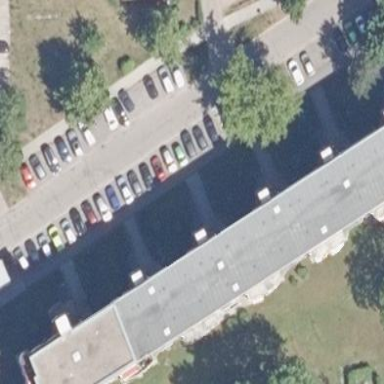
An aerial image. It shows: View of apartment building.